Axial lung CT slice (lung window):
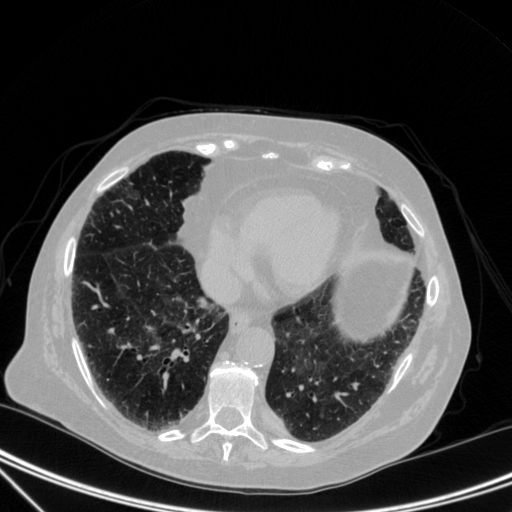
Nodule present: no